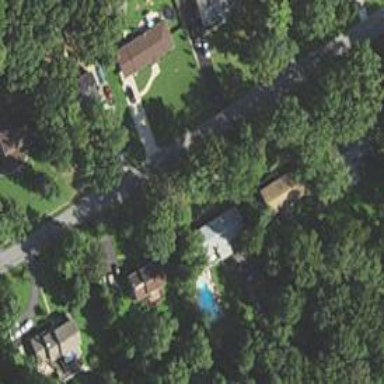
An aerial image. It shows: Driveway.